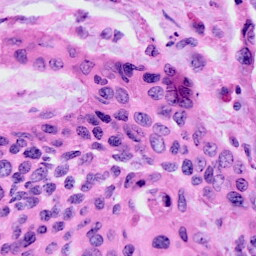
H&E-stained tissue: Cervix